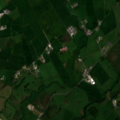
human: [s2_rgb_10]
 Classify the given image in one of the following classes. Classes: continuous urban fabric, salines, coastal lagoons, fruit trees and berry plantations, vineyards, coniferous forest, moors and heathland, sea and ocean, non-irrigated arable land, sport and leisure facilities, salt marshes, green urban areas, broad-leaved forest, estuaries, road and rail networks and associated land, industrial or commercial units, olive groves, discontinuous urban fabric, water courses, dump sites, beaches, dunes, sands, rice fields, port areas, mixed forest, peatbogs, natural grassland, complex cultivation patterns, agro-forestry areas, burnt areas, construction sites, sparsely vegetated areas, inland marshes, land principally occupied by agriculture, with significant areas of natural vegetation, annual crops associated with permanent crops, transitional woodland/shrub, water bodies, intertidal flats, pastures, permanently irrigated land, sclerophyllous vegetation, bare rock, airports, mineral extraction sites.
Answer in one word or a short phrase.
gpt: pastures, land principally occupied by agriculture, with significant areas of natural vegetation, broad-leaved forest